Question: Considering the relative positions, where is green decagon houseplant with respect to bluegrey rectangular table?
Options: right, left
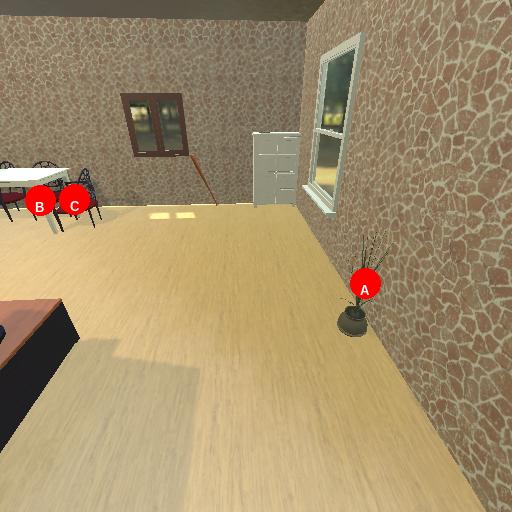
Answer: right